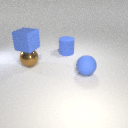
large blue rubber sphere to the right of large brown metal sphere